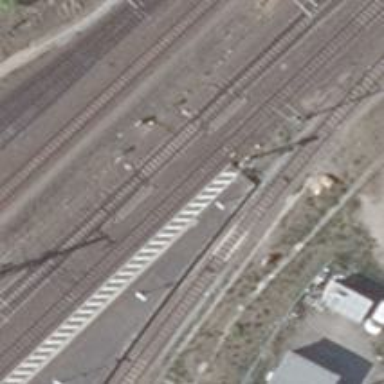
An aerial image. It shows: Railway switch.